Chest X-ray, PA view. Patient: 69 years old, sex F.
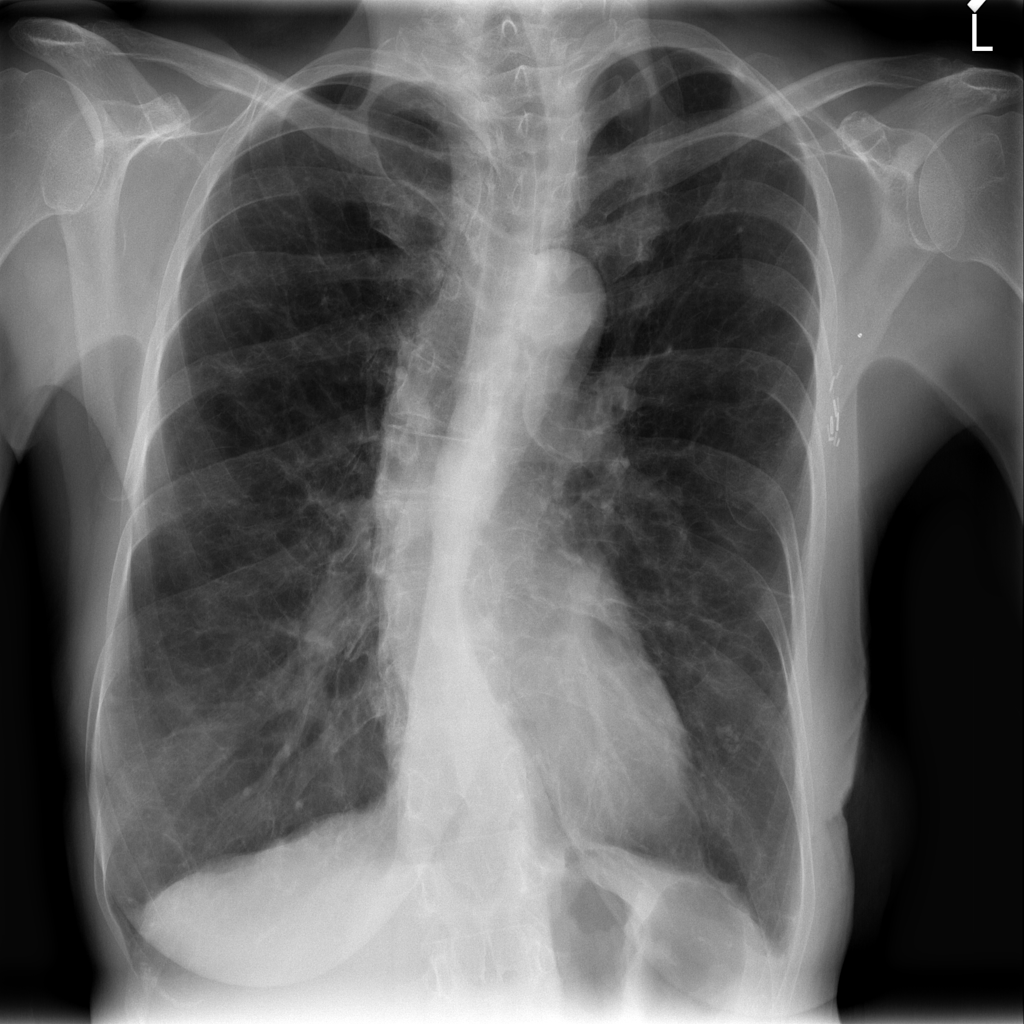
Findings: No Finding